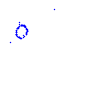
Particle: proton